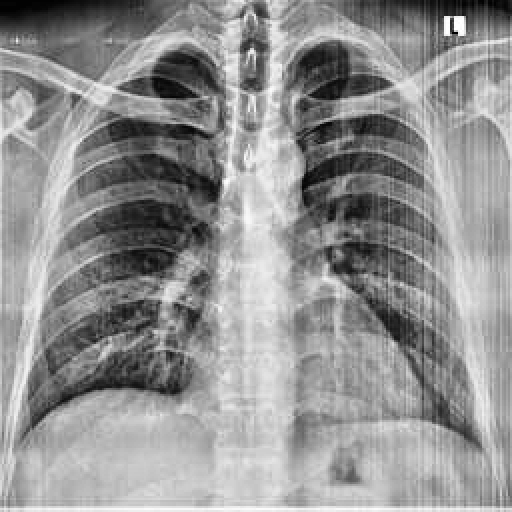
Finding: NORMAL